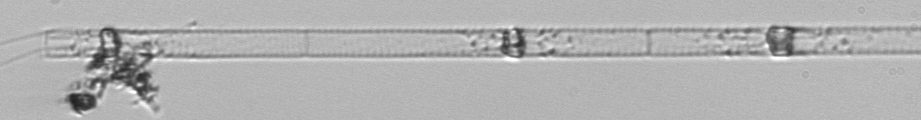
Label: Dactyliosolen_blavyanus